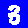
Digit: 3